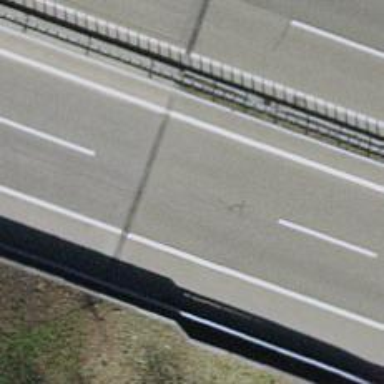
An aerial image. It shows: Asphalt bridge on motorway.